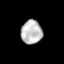
Tissue: lung
Cell type: Epithelial cells
Senescence score: 0.1736
Nuclear area (px): 492
Mean DAPI intensity: 188.346